Question: The "Flight Offers Search V2" and "Flight Offers Price V1" endpoints are returning errors. Probably it's a configuration issue

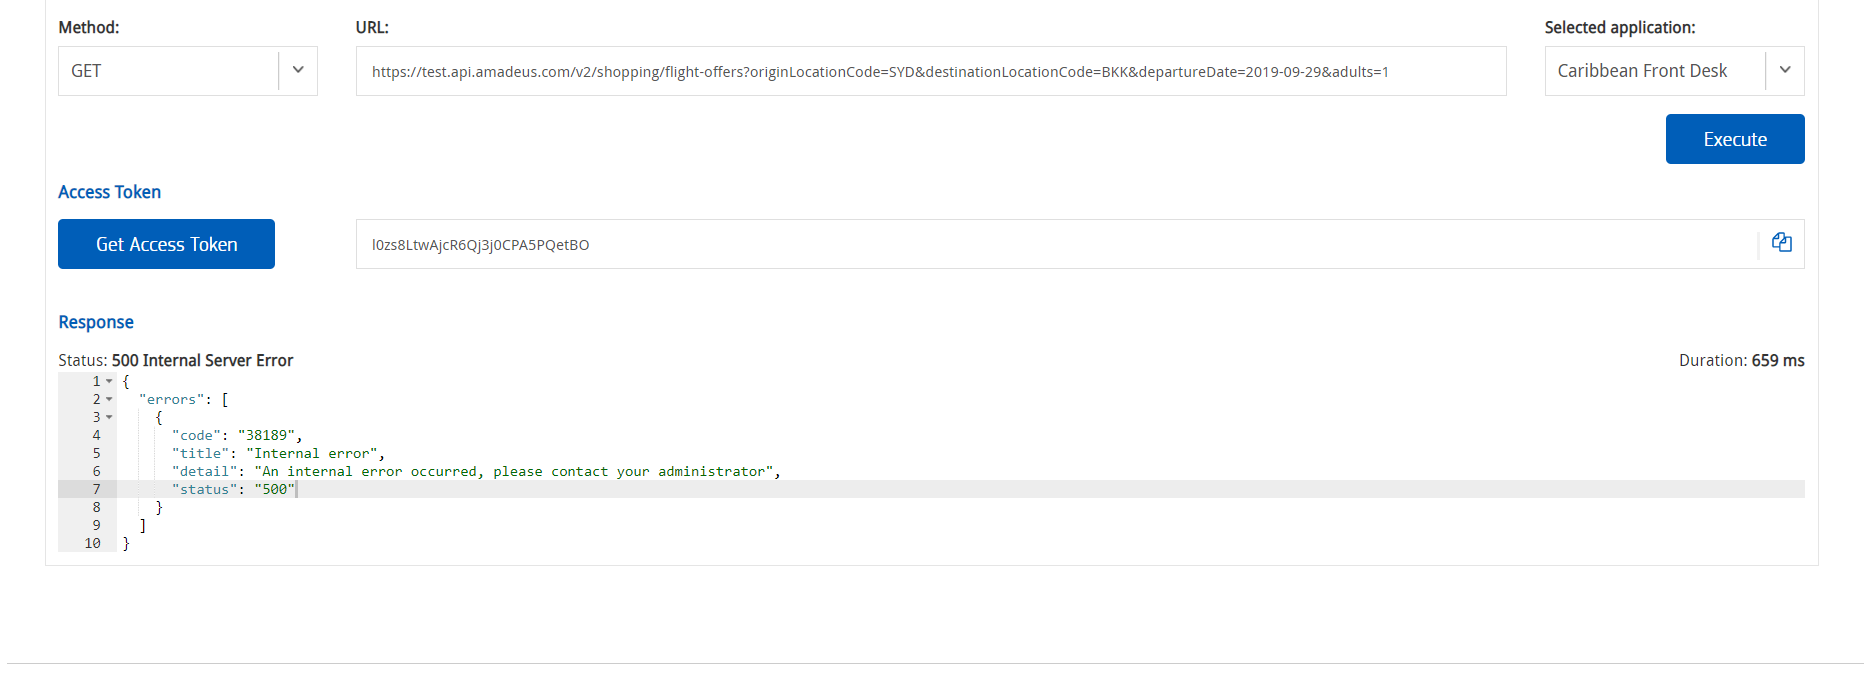
Answer: <URL> comes with 2 different endpoints:
- - 'X-HTTP-Method-Override''GET'
The <URL> is built from the response of 'Flight Offers Search'. To allow developers to reuse the body of the previous response we created this endpoint using the verb POST, That's why in the swagger documentation you will find 'X-HTTP-Method-Override' set at 'GET'.